Question: I am using the following code for creating chart by highcharts. It's fine for two div but I want these two type of chart in one div when I will use same data though I have used different data here.... the code is
'''
<!DOCTYPE HTML>
<html>
<head>
<meta http-equiv="Content-Type" content="text/html; charset=utf-8">
<title>Csv Chart</title>
<script src="js/jquery-1.7.1.min.js" type="text/javascript"></script>
<script src="js/highcharts.js" type="text/javascript"></script>
<script src="js/highcharts-more.js" type="text/javascript"></script>
<script src="js/modules/exporting.js" type="text/javascript"></script>
</head>
<body>
<script>
var csvChart;
var chartArea;
$(document).ready(function(){
var options = {
chart: {
renderTo: 'csv-chart',
type: 'line'
},
title: {
text: 'Fruit Consumption Line Chart'
},
xAxis: {
categories: []
},
yAxis: {
title: {
text: 'Units'
}
},
series: []
};
$.get('data.csv', function(data) {
// Split the lines
var lines = data.split('
');
console.log(data);
// Iterate over the lines and add categories or series
$.each(lines, function(lineNo, line) {
var items = line.split(',');
// header line containes categories
if (lineNo == 0) {
$.each(items, function(itemNo, item) {
if (itemNo > 0) options.xAxis.categories.push(item);
});
}
// the rest of the lines contain data with their name in the first position
else {
var series = {
data: []
};
$.each(items, function(itemNo, item) {
if (itemNo == 0) {
series.name = item;
} else {
series.data.push(parseFloat(item));
}
});
options.series.push(series);
}
});
// Create the chart
csvChart = new Highcharts.Chart(options);
});
chartArea = new Highcharts.Chart({
chart: {
renderTo: 'area-chart',
type: 'arearange'
},
title: {
text: 'Temperature variation by day'
},
xAxis: {
type: 'datetime'
},
yAxis: {
title: {
text: null
}
},
tooltip: {
crosshairs: true,
shared: true,
valueSuffix: 'degC'
},
legend: {
enabled: false
},
series: [{
name: 'Temperatures',
data: [
/* 2009-01-01 */
[1230771600000, -5.8, 0.1],
[1230858000000, -4.1, 1.4],
[1230944400000, -0.5, 4.1],
[1231030800000, -8.9, -0.7],
[1231117200000, -9.7, -3.7],
[1231203600000, -3.4, 3.2],
[1231290000000, -3.9, -0.2],
[1231376400000, -2.4, 6.7],
[1231462800000, 3.8, 6.9],
[1231549200000, 3.1, 6.8],
[1231635600000, 0.0, 7.6],
[1231722000000, 5.6, 9.4],
[1231808400000, 3.6, 6.5],
[1231894800000, -3.6, 3.8],
[1231981200000, -6.0, -1.5],
[1232067600000, -3.8, 2.4],
[1232154000000, 1.5, 4.2],
[1232240400000, 0.0, 4.5],
[1232326800000, -1.1, 3.6],
[1232413200000, 0.5, 5.1],
[1232499600000, 0.0, 2.5],
[1232586000000, -0.6, 2.1],
[1232672400000, 0.8, 4.7],
[1232758800000, 0.6, 4.4],
[1232845200000, -3.9, 1.4],
[1232931600000, -4.3, 2.0],
[1233018000000, -6.1, -0.4],
[1233104400000, -0.3, 1.9],
[1233190800000, -2.9, 2.7],
[1233277200000, -4.0, -1.0],
[1233363600000, -4.4, -1.9],
/* 2009-12-01 */
[1259629200000, -3.3, 1.7],
[1259715600000, -2.8, -0.7],
[1259802000000, -2.7, 3.8],
[1259888400000, -0.7, 4.2],
[1259974800000, 0.3, 6.1],
[1260061200000, 2.9, 9.8],
[1260147600000, 0.0, 6.8],
[1260234000000, 0.6, 2.8],
[1260320400000, 0.1, 5.1],
[1260406800000, 2.8, 3.9],
[1260493200000, -1.2, 2.2],
[1260579600000, -4.0, -0.4],
[1260666000000, -0.7, 0.7],
[1260752400000, 0.5, 1.6],
[1260838800000, -1.0, 1.5],
[1260925200000, -7.8, -1.0],
[1261011600000, -11.9, -7.9],
[1261098000000, -13.5, -7.9],
[1261184400000, -7.8, -1.7],
[1261270800000, -11.2, -0.6],
[1261357200000, -13.1, -7.2],
[1261443600000, -13.2, -5.2],
[1261530000000, -10.9, -7.7],
[1261616400000, -8.4, -1.5],
[1261702800000, -6.1, -1.2],
[1261789200000, -2.6, -1.2],
[1261875600000, -2.9, 0.7],
[1261962000000, -2.7, 0.7],
[1262048400000, -10.8, -1.3],
[1262134800000, -11.1, -8.0],
[1262221200000, -12.2, -6.5]
]
}]
});
});
</script>
<div id="csv-chart"></div>
<div id="area-chart"></div>
</body>
</html>
'''
Now I want the above two chart in one div so that it look like the following image. Is it possible?

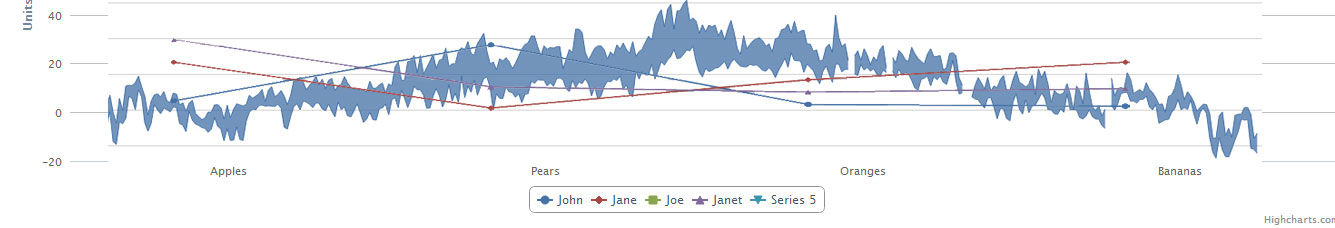
Answer: Here you are: <URL>
You need to add variuos series with different types to one chart.